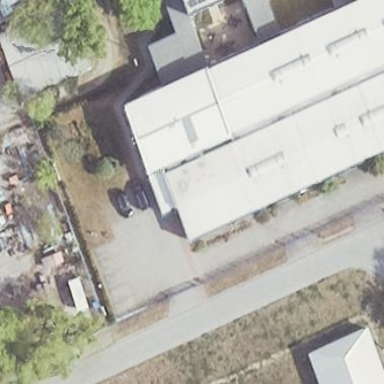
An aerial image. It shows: Commercial building.